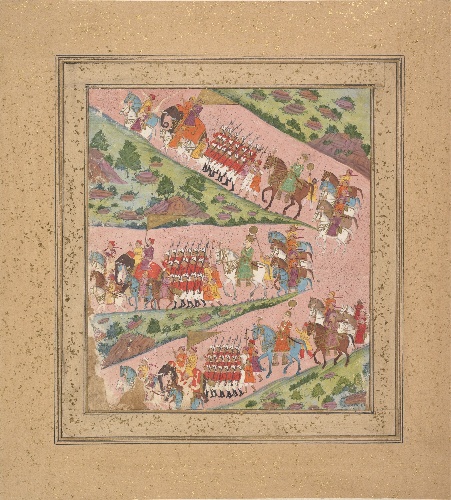
Date: ca. 1840
Object type: Painting
Classification: Paintings
Medium: Ink and opaque watercolor on paper
Culture: India (Hyderabad)
Dimensions: 7 5/16 x 6 7/16 in. (18.6 x 16.4 cm)
Department: Asian Art
Credit line: Gift of Jeffrey Paley, 1975
Accession year: 1975
Repository: Metropolitan Museum of Art, New York, NY
Tags: Men|Elephants|Soldiers|Roads|Horses